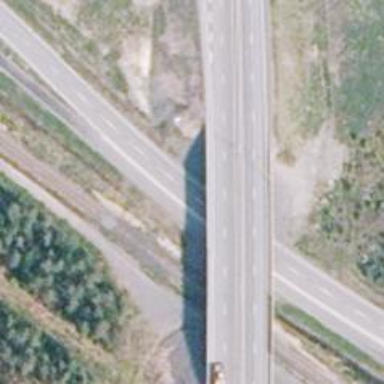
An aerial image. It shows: Tertiary road with asphalt surface.